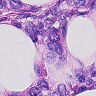
Metastatic tissue present: yes